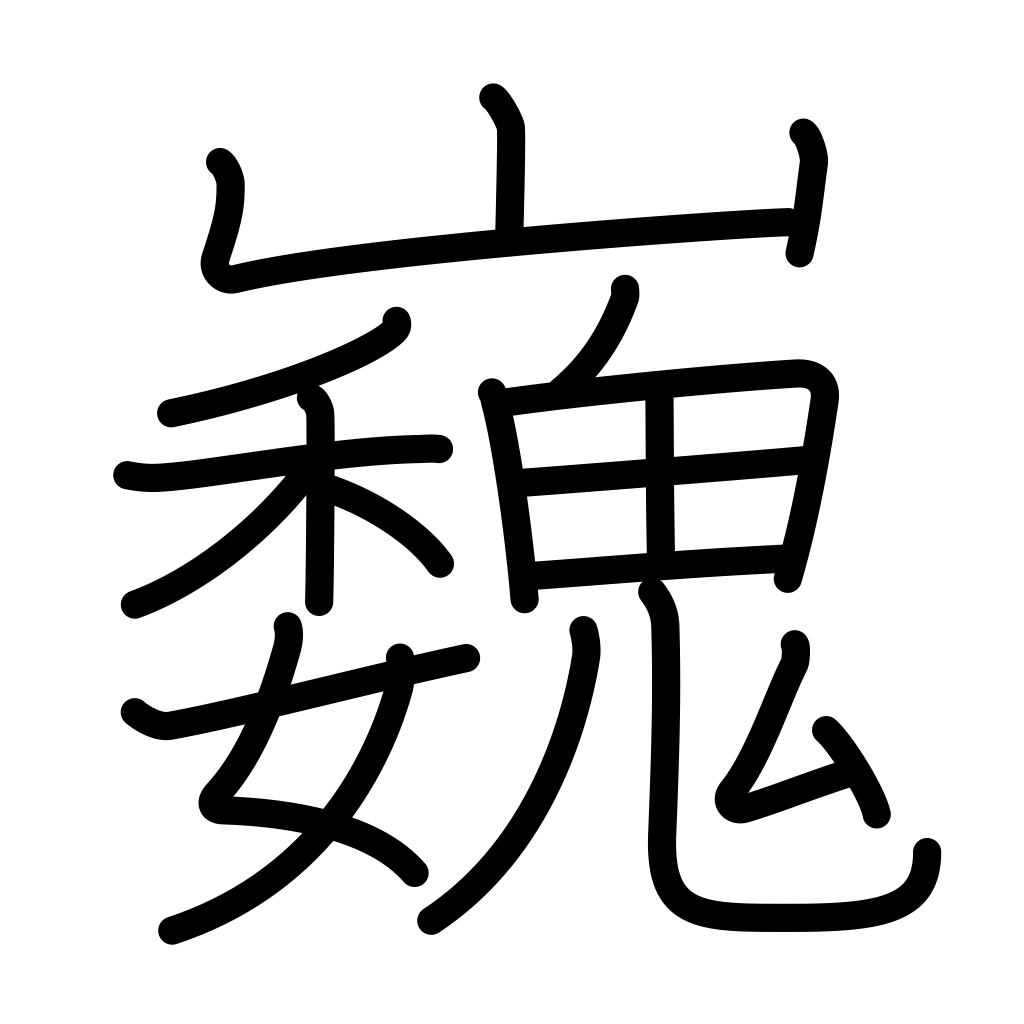
Meaning: high